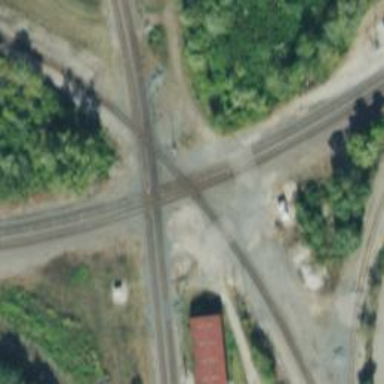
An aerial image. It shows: Railway crossing.